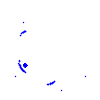
Particle: electron